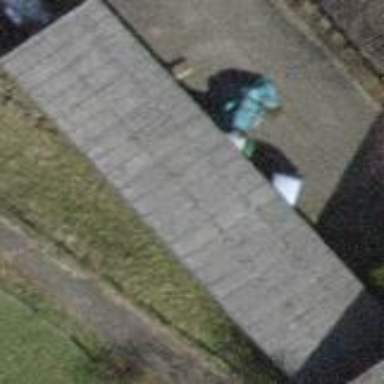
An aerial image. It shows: View of roof of building.